Interaction volume radius: 5 \u00c5
Interaction volume height: 20 \u00c5
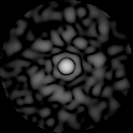
Disorder parameter: 0.8542